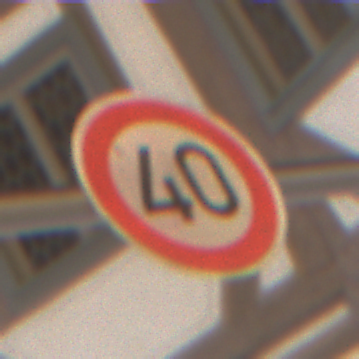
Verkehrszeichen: Geschwindigkeit40
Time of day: Night
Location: Outdoor (Urban)
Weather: Overcast
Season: Winter
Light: Artificial